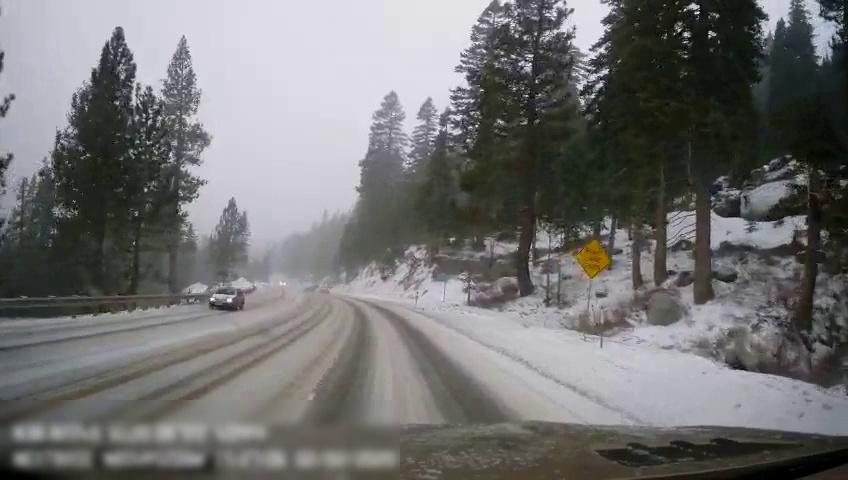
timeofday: Day
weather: Snowy
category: Drivable Space
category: Vehicles | SUV
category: Vehicles | Car
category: Lanes | Current Lane
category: Traffic | Signs